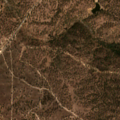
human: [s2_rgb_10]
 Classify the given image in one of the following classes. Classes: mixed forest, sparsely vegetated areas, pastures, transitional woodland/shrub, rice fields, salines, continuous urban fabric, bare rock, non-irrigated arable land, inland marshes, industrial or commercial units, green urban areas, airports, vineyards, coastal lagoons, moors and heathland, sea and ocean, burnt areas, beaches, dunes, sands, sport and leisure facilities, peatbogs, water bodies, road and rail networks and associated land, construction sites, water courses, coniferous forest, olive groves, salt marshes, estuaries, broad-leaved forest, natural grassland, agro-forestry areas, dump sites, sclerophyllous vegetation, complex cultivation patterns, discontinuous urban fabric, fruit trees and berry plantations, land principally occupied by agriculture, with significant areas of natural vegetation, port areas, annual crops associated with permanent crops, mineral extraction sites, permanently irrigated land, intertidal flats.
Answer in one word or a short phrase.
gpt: agro-forestry areas, broad-leaved forest, transitional woodland/shrub